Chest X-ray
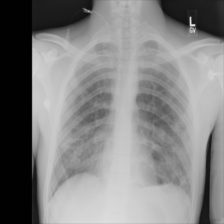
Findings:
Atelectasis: negative
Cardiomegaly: negative
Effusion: negative
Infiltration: negative
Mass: negative
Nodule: negative
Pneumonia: negative
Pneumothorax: negative
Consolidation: negative
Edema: negative
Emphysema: negative
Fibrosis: negative
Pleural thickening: negative
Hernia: negative